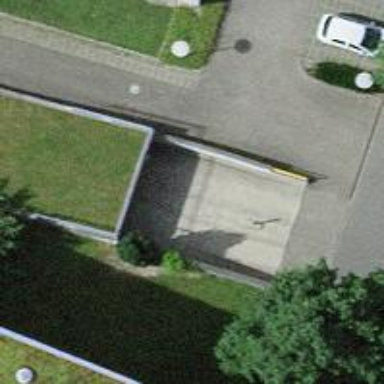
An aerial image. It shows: Parking entrance.